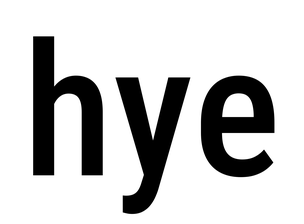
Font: Roboto_Condensed_Medium